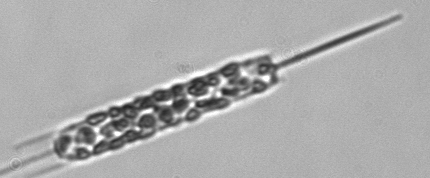
Label: Ditylum_brightwellii